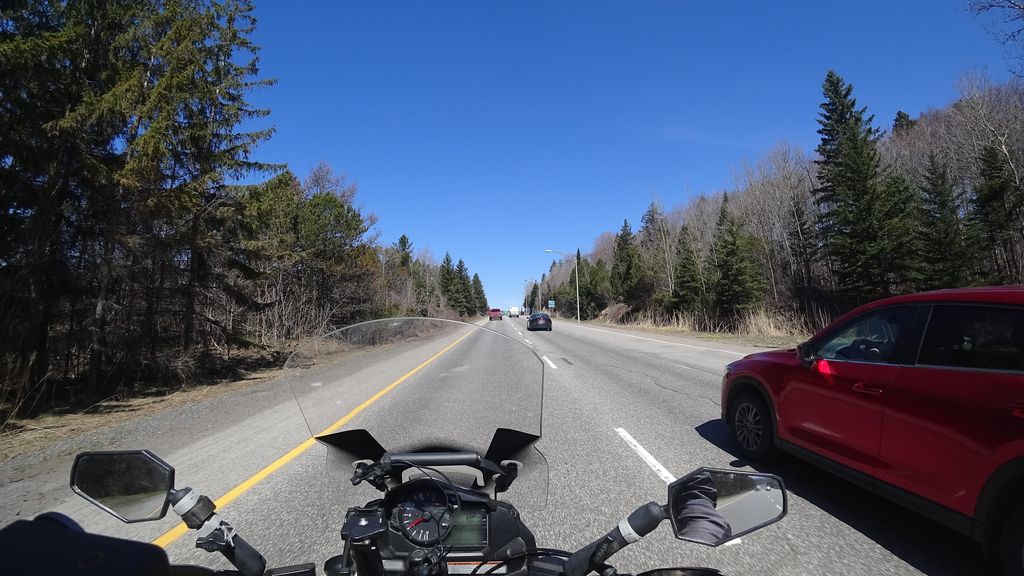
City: quebec_city